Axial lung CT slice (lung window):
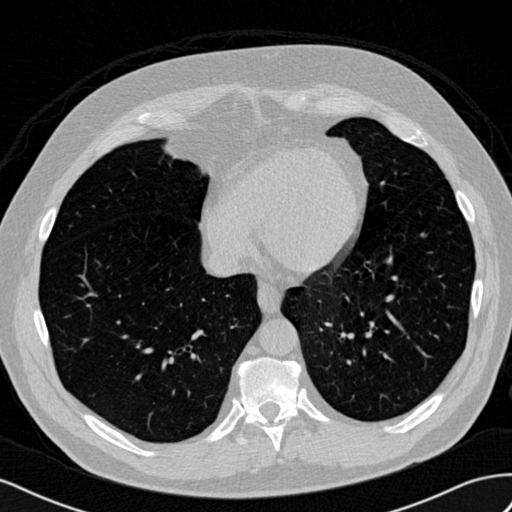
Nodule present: no